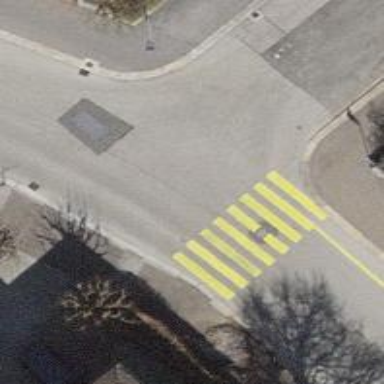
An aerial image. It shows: Uncontrolled zebra crossing with notable zebra markings.